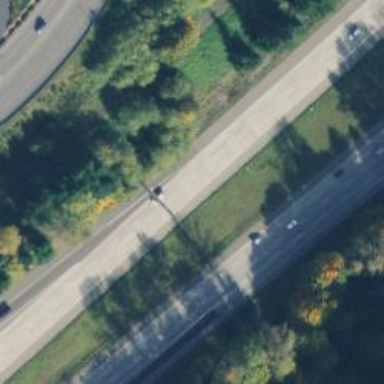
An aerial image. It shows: Motorway junction.